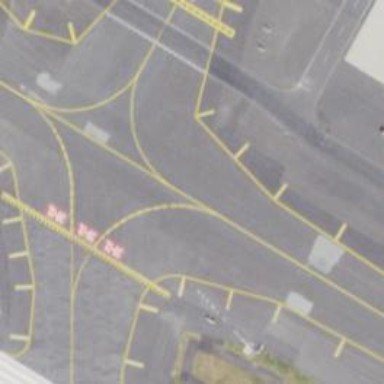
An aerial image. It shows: View of taxiway at the airport.